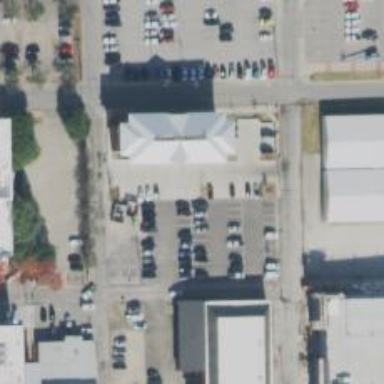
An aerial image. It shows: Parking space.